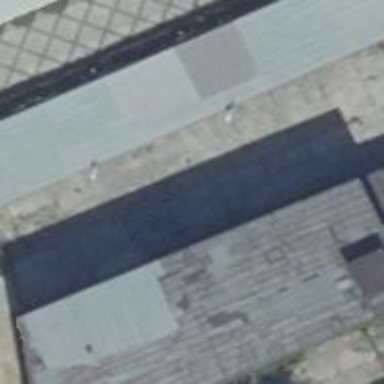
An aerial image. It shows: Group of garages with skillion roofs covered in silver tar paper. The buildings are colored in light gray shade.